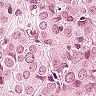
Metastatic tissue present: yes